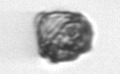
Label: Kryptoperidinium_triquetrum